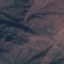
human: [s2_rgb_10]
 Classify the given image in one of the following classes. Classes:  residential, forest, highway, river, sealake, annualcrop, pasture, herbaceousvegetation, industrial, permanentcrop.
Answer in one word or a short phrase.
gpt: HerbaceousVegetation